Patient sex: M
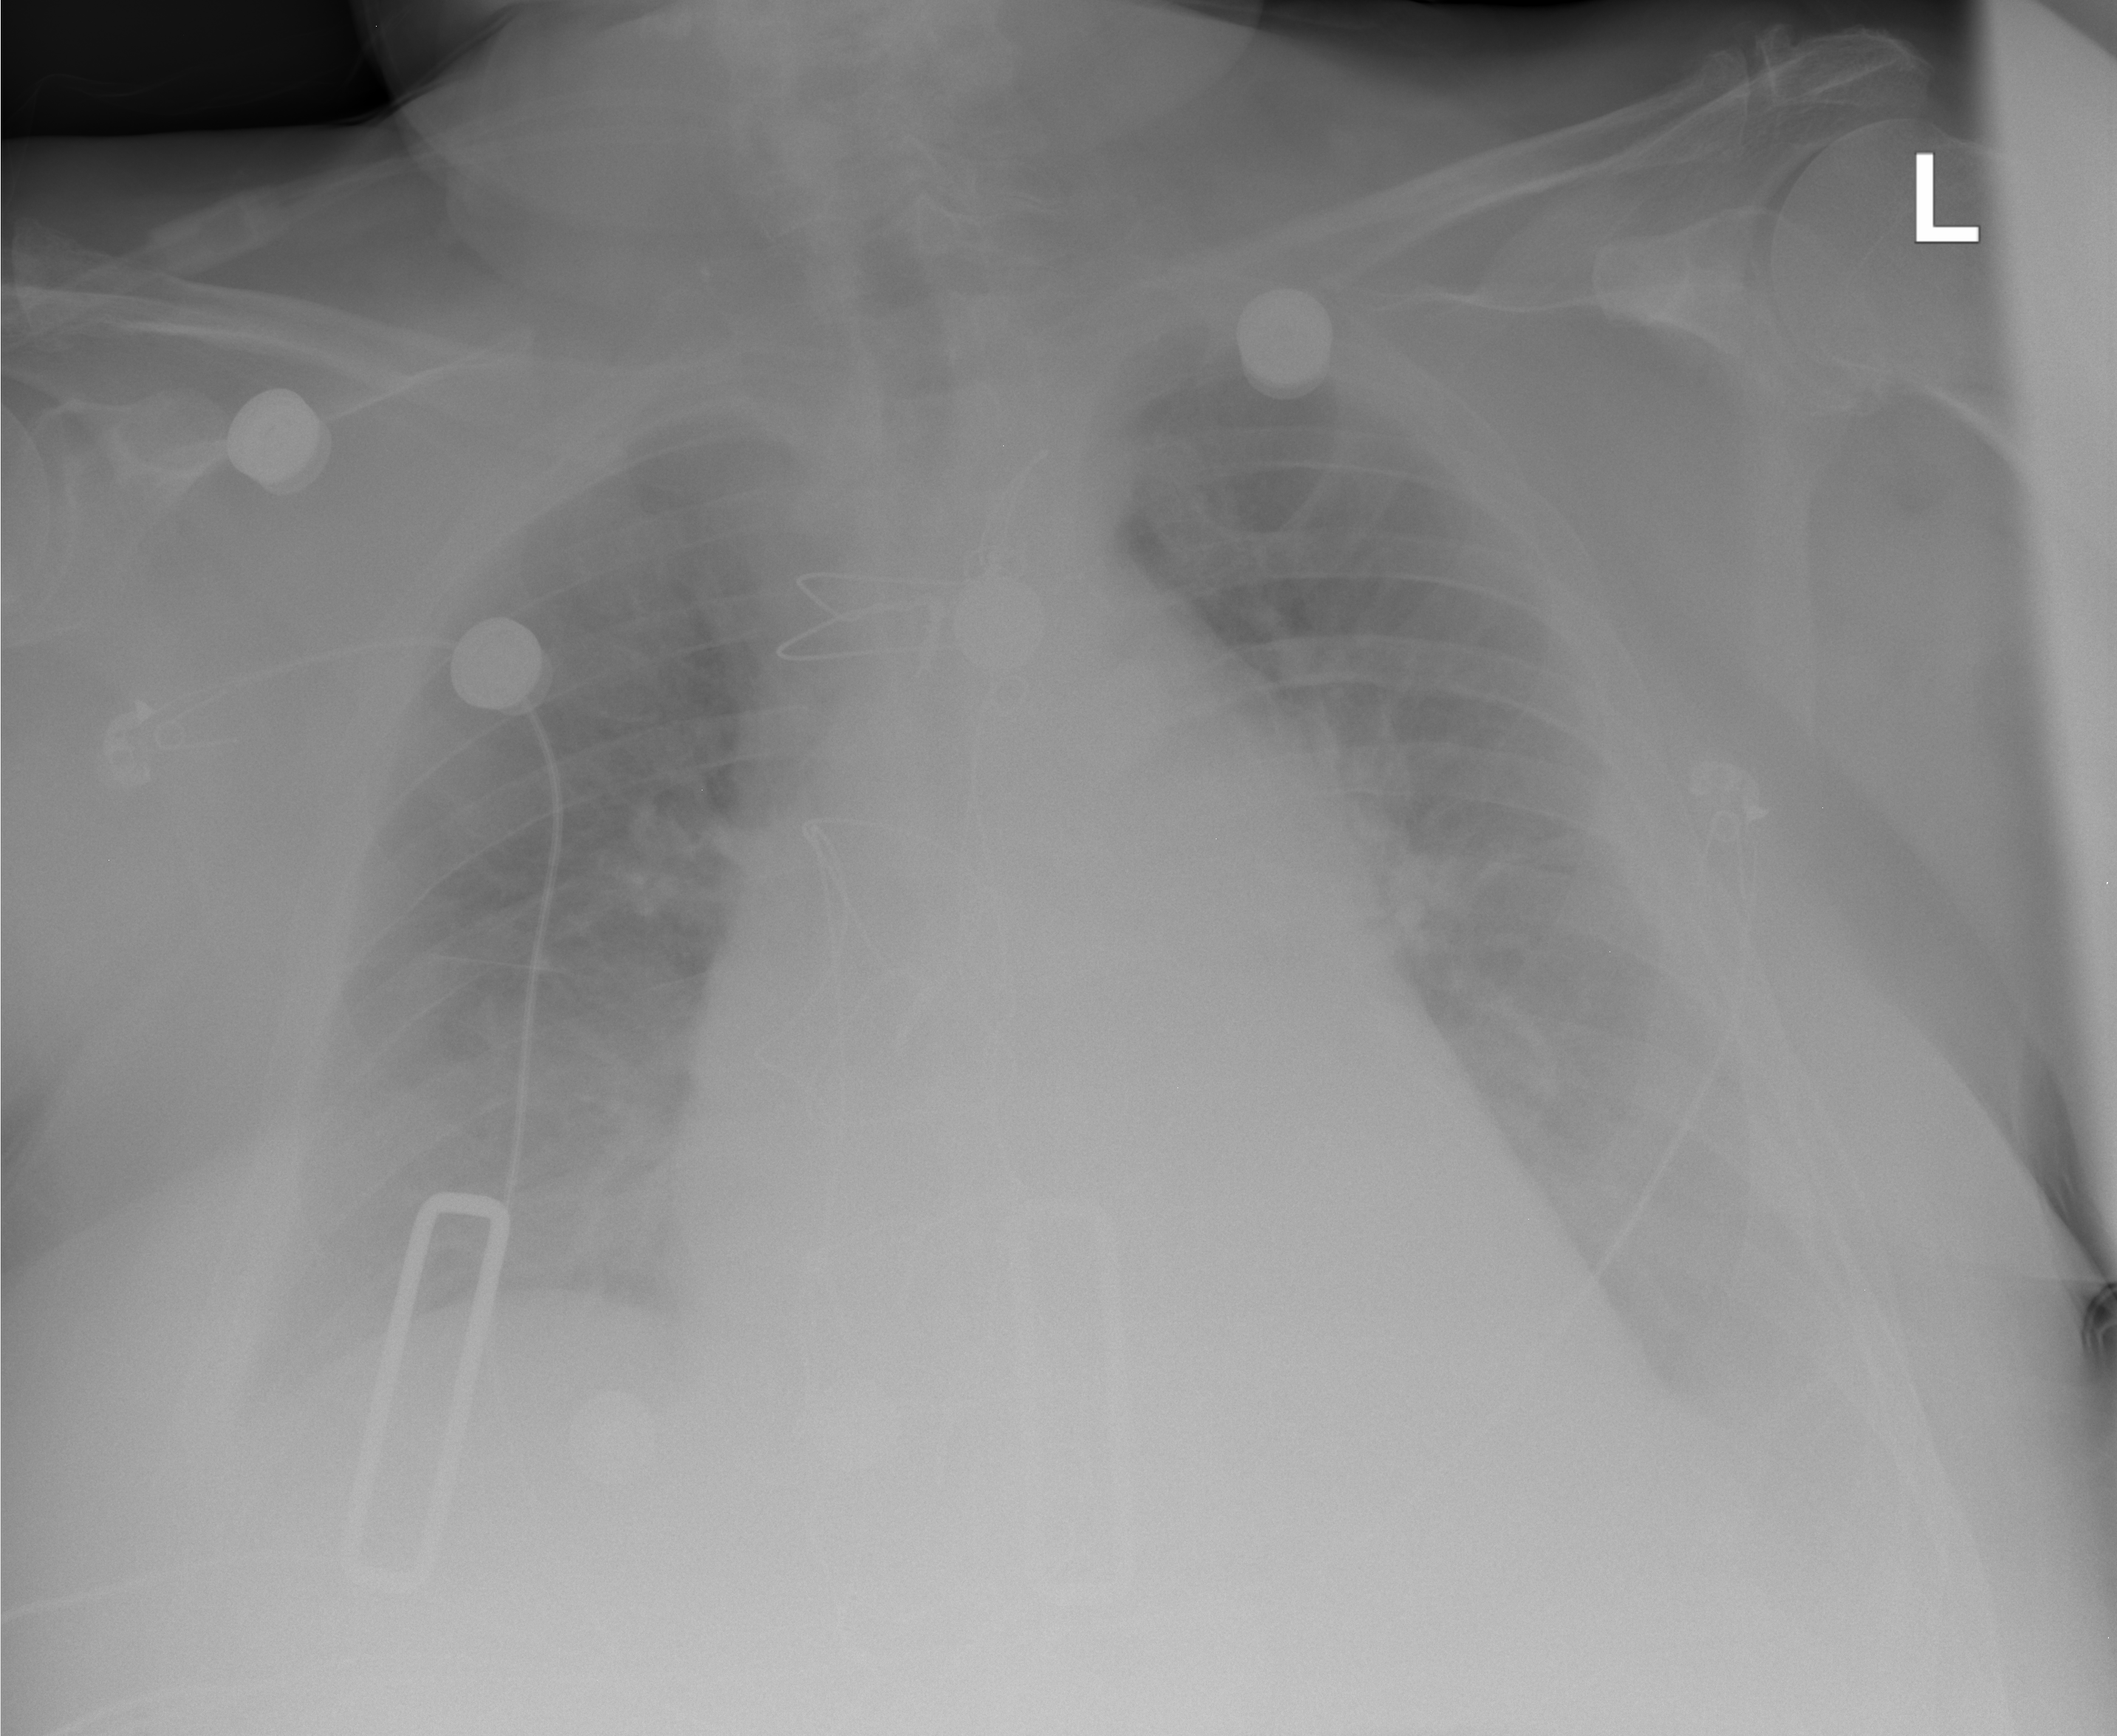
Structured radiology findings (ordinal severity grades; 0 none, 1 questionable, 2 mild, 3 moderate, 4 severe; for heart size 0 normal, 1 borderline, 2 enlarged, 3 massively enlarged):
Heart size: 2
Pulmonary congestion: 3
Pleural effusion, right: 0
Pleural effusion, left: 2
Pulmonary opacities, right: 0
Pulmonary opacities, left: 0
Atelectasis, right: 0
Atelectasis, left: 0